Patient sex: F
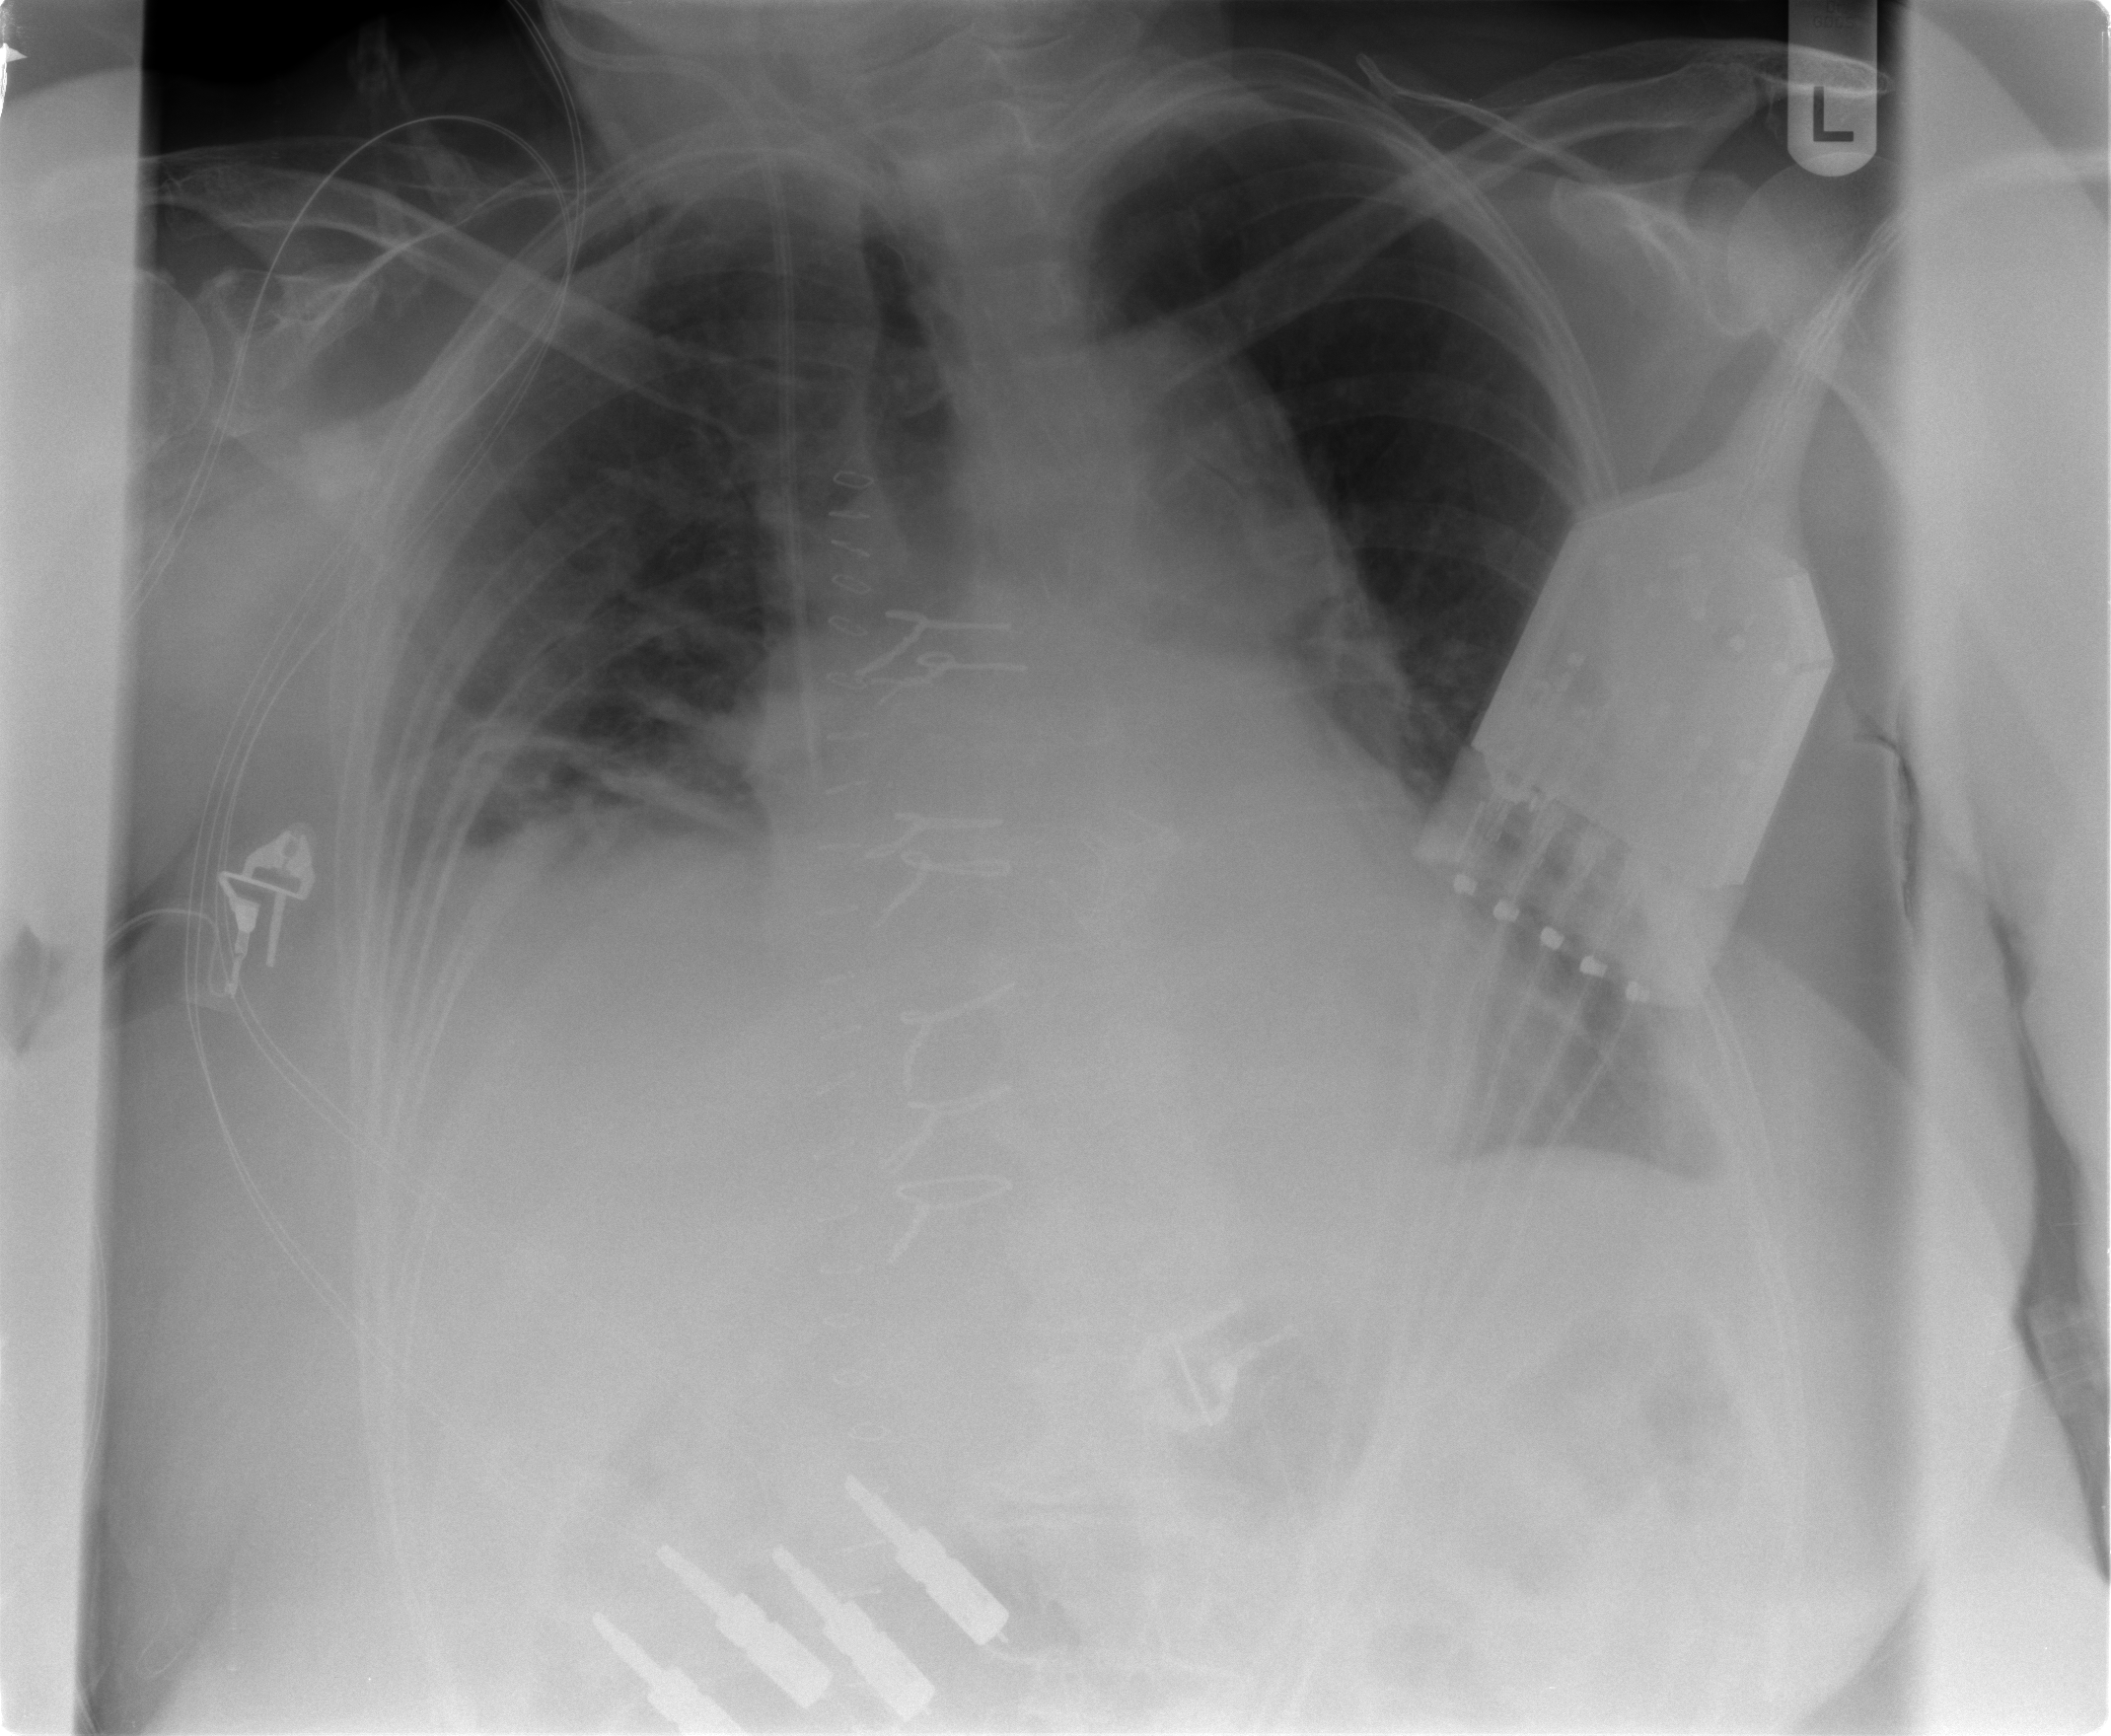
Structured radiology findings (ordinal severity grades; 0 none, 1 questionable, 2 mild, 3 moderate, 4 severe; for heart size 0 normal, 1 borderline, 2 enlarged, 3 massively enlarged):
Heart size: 2
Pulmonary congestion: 2
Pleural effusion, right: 2
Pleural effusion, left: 1
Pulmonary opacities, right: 1
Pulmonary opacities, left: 0
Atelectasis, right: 2
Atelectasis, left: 2